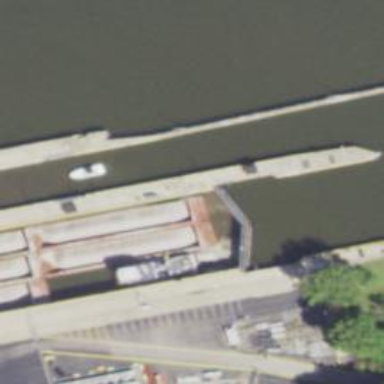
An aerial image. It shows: Lock gate on waterway.